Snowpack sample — Buffalo Mountain, Silverthorne, Colorado, USA (1/25/25, 10:11 AM MST)
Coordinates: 39.6222, -106.1139
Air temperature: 22 °F
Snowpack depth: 110 cm
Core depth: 40 cm
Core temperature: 46.4 °F
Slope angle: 12°, slope face: 102°
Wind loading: high
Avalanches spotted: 0
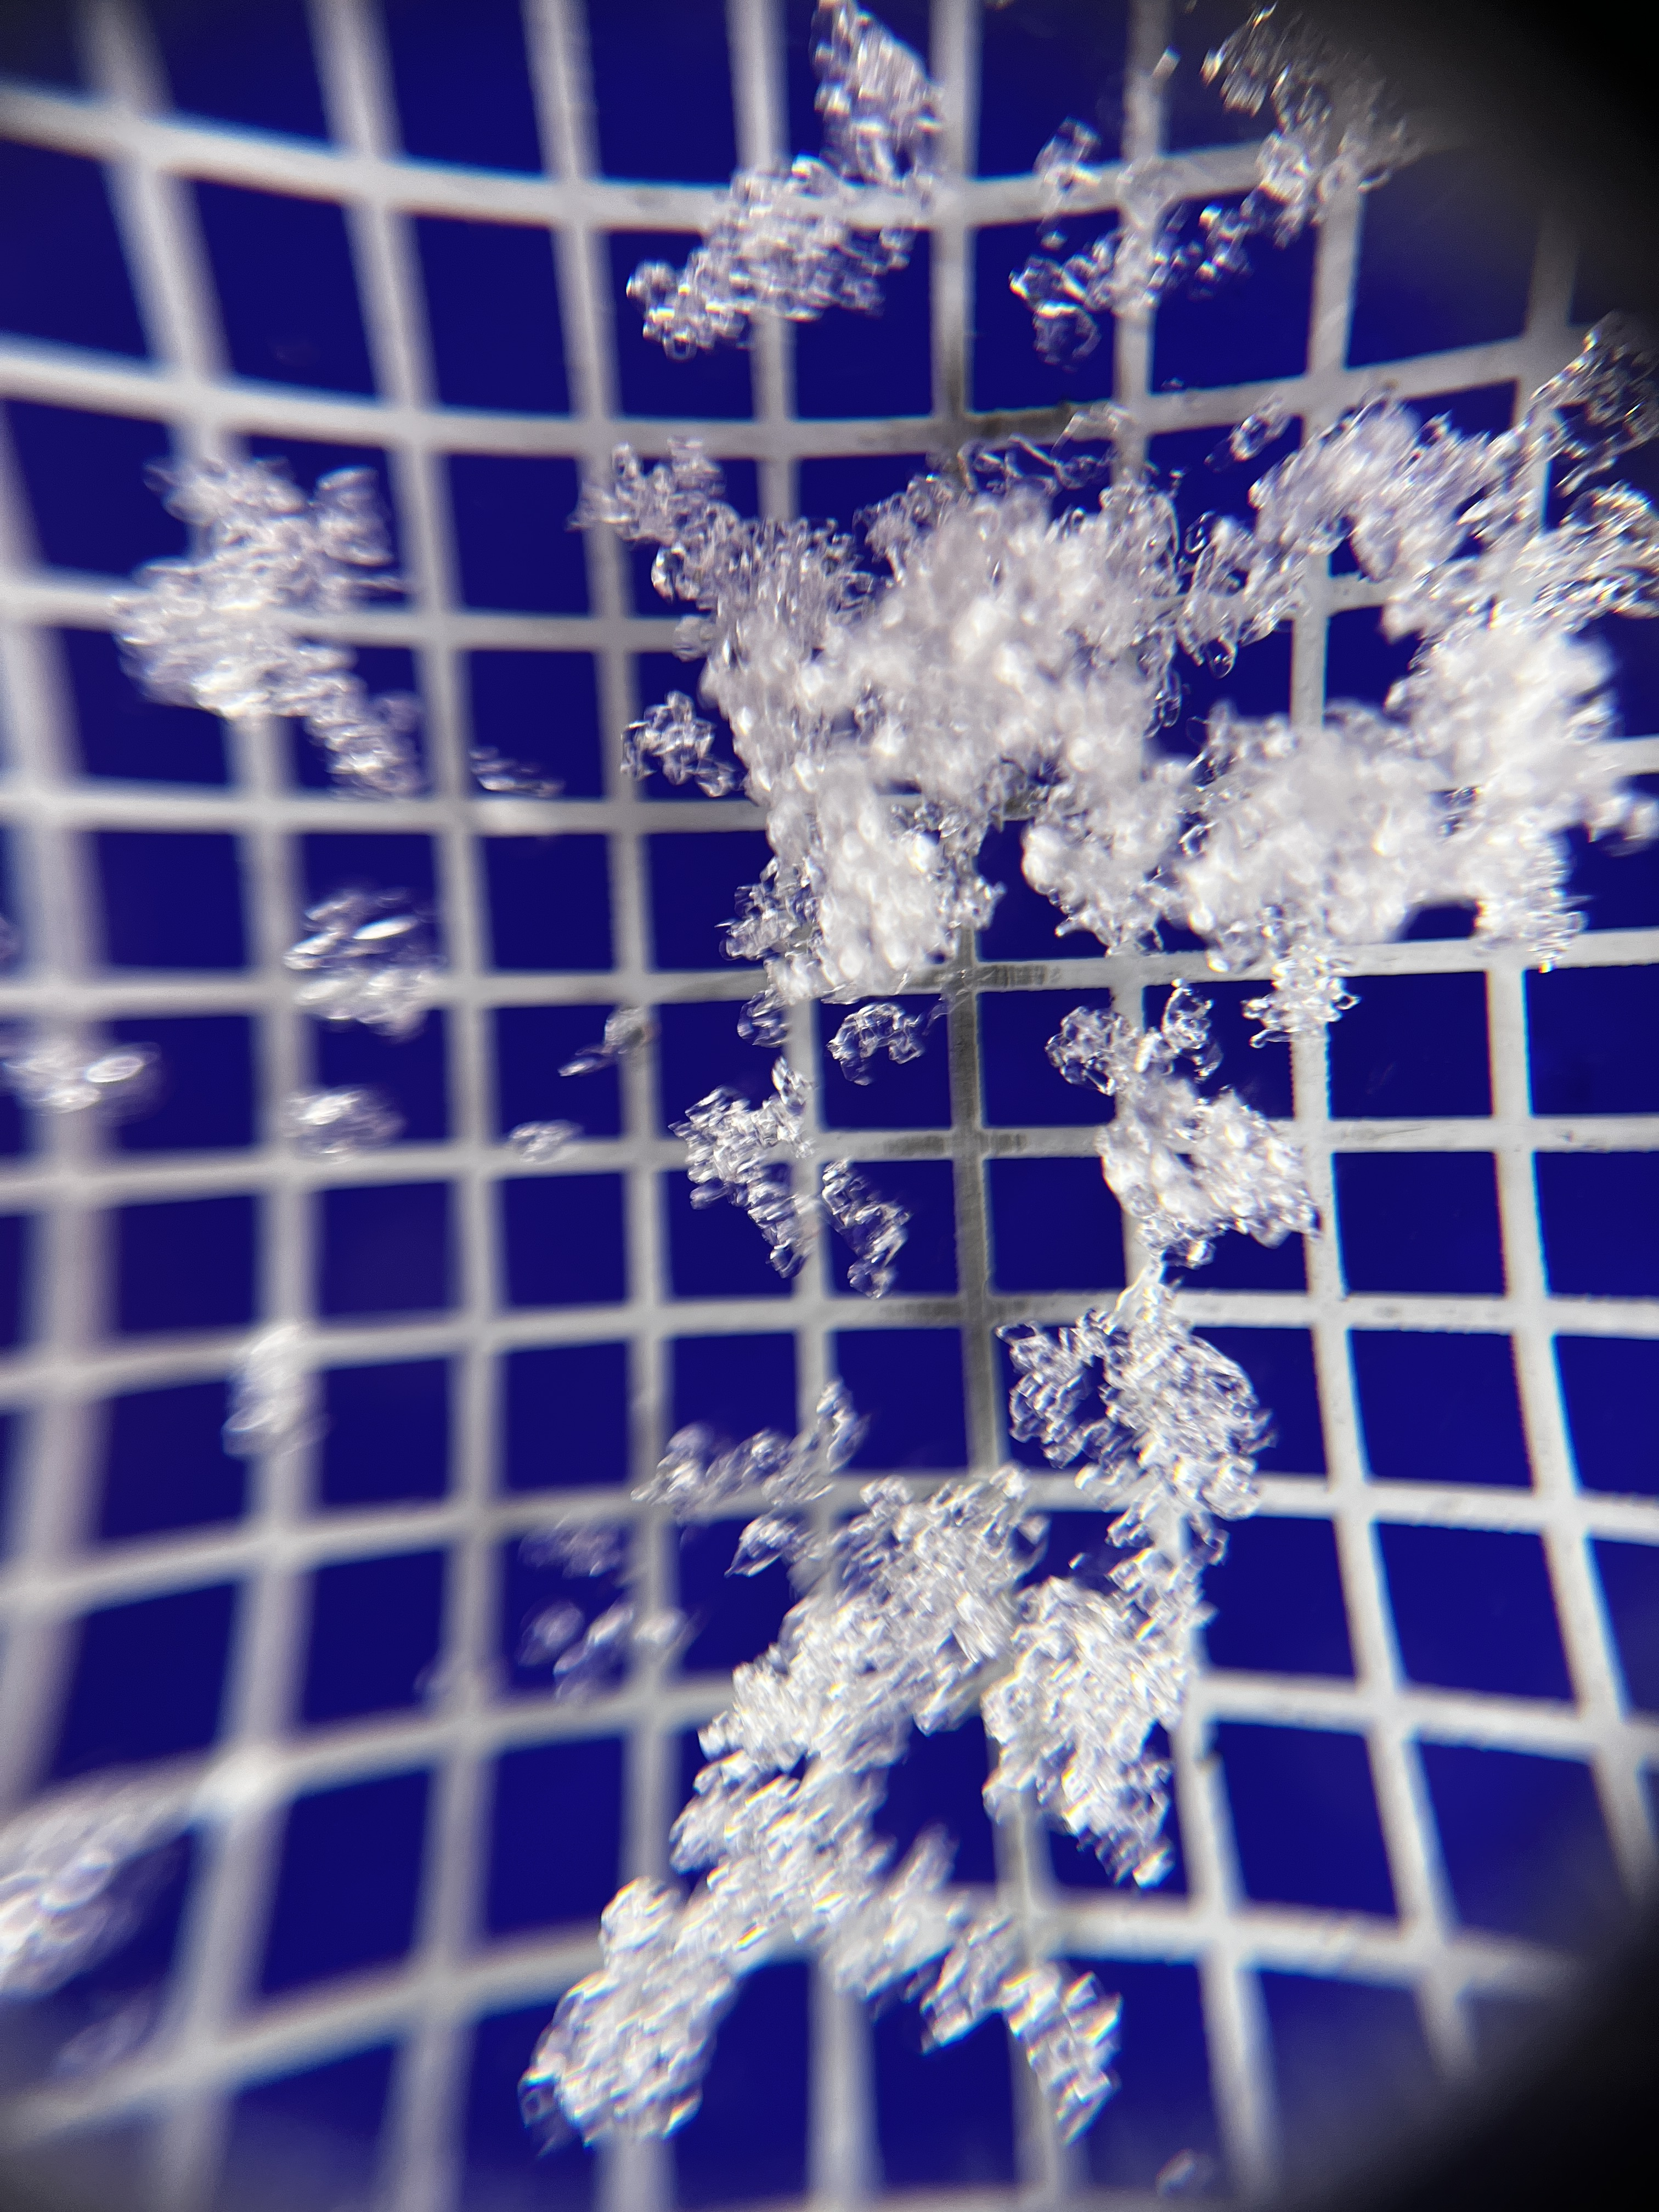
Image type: magnified_profile
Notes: No avalanches nearby, collected on the outskirts of a fire break 15 meters from the treeline, on way to Buffalo and Red Mountain